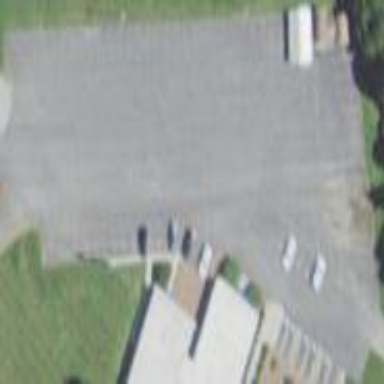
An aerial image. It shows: Parking area.